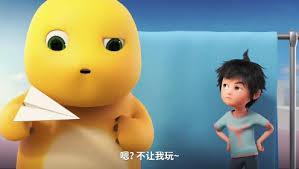
Label: nailong